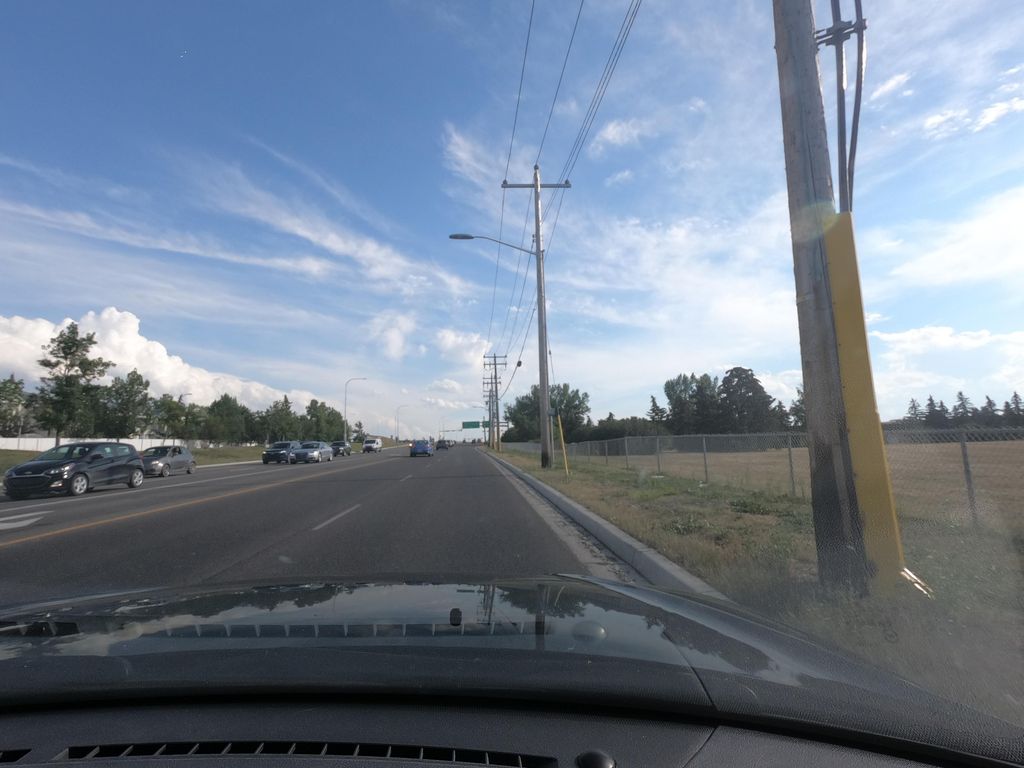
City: calgary